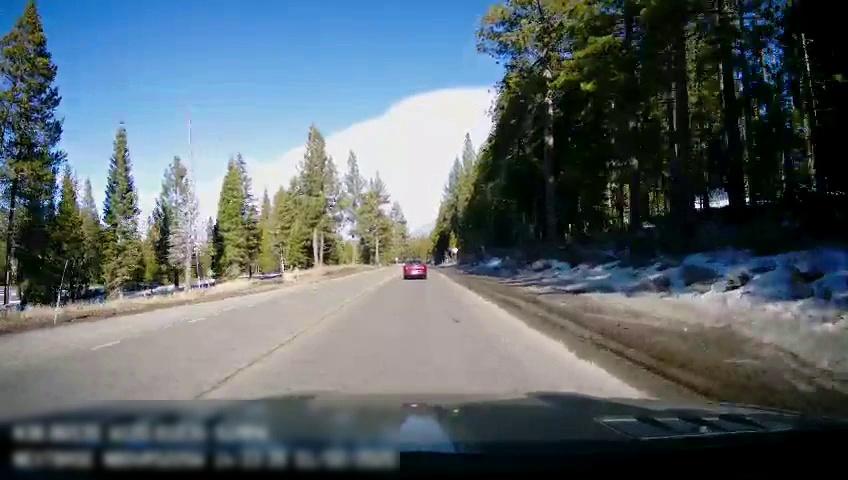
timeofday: Day
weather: Sunny
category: Drivable Space
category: Vehicles | Car